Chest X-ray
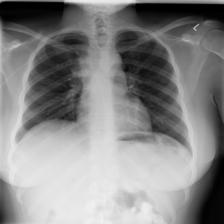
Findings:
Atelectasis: negative
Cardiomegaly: negative
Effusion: negative
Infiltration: negative
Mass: negative
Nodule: negative
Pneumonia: negative
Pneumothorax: negative
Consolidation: negative
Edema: negative
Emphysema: negative
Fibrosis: negative
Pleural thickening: negative
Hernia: negative